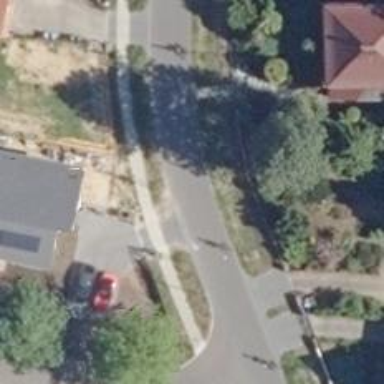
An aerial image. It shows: Residential road with asphalt surface and separate sidewalk.